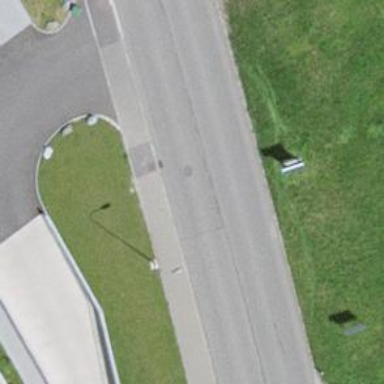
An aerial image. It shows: Asphalt sidewalk.